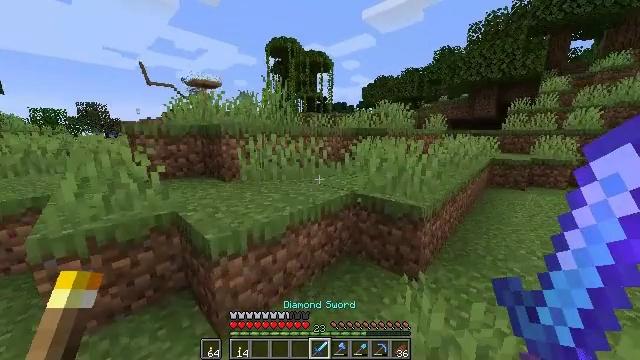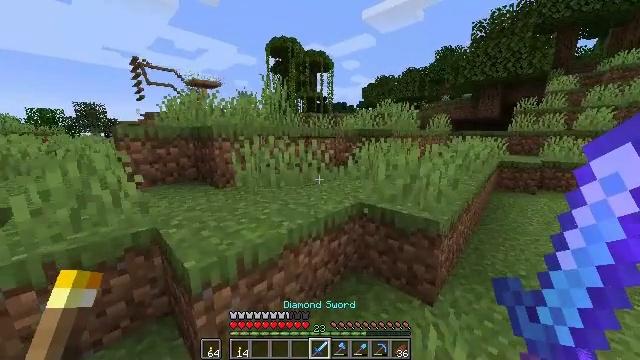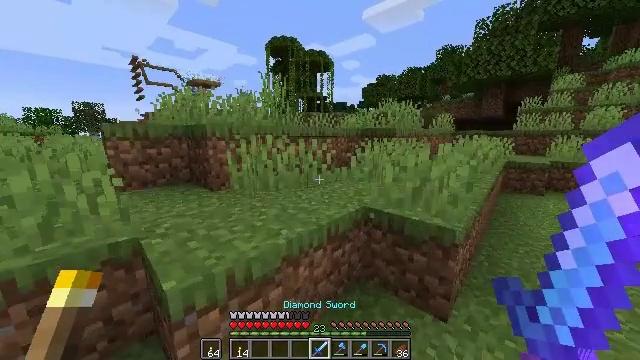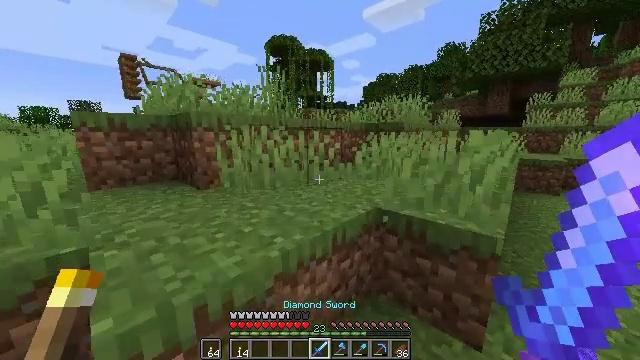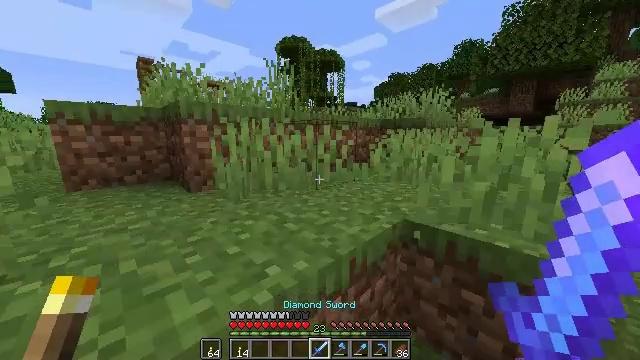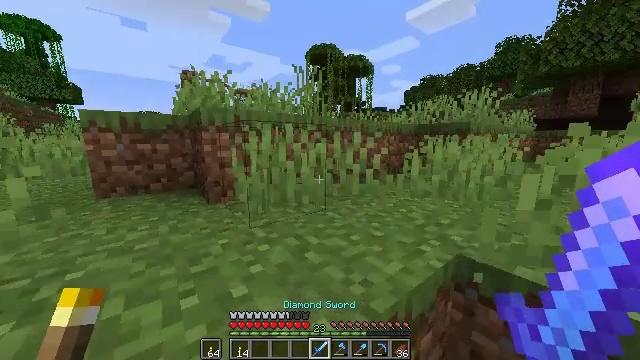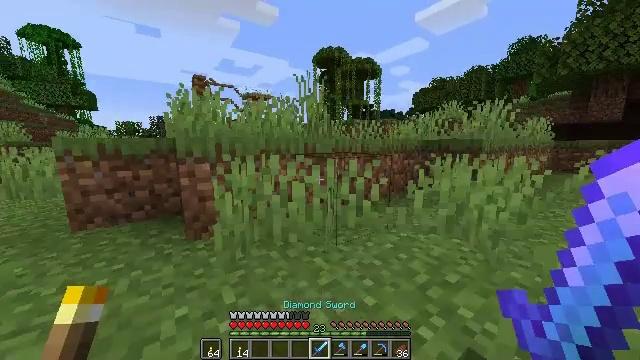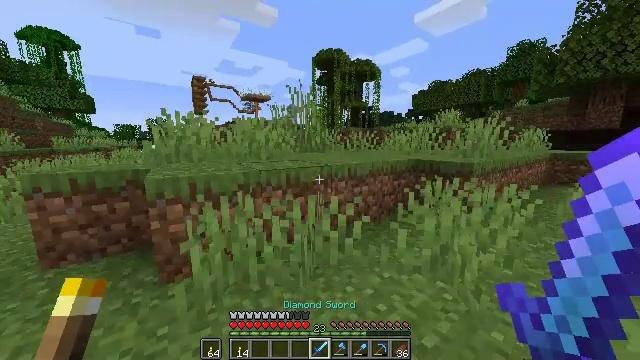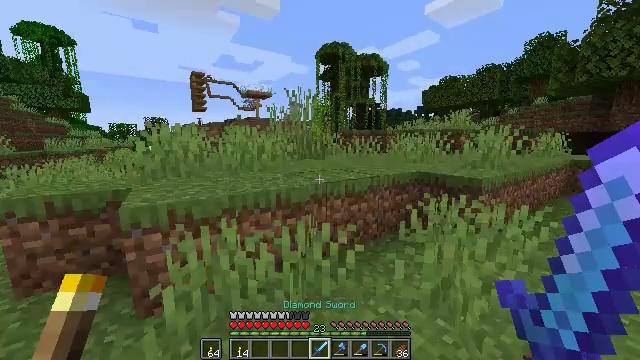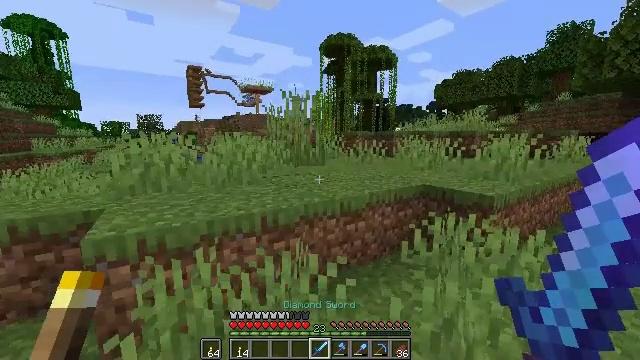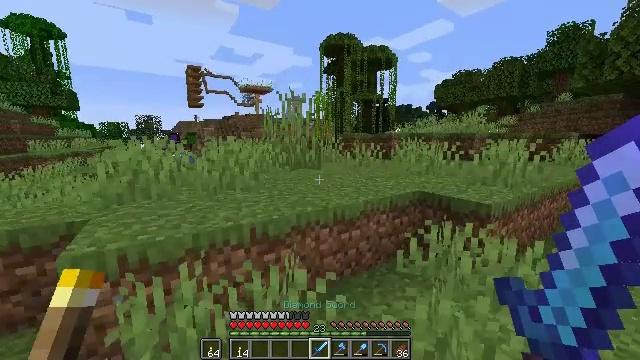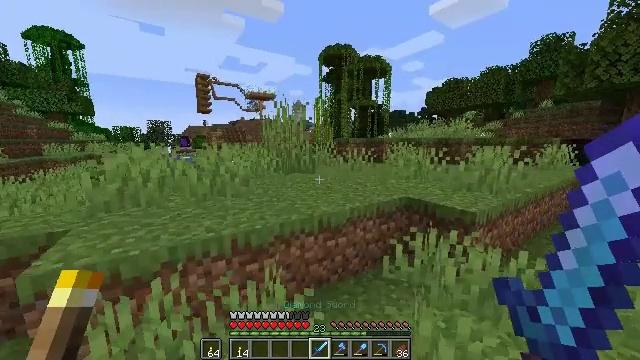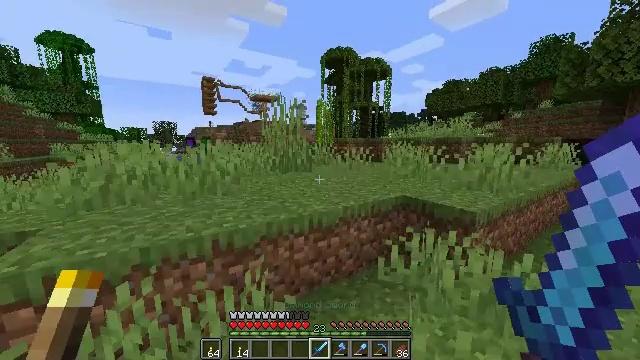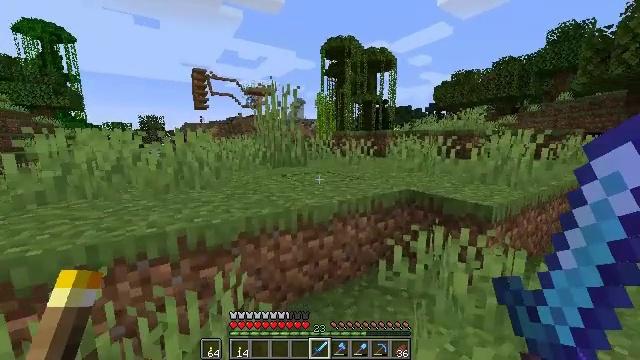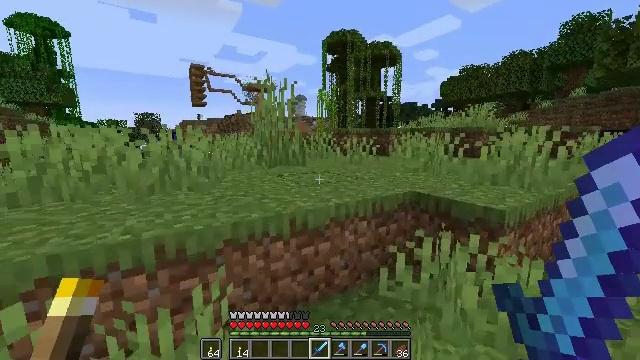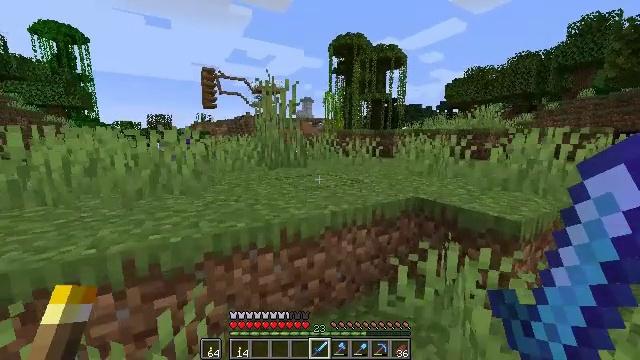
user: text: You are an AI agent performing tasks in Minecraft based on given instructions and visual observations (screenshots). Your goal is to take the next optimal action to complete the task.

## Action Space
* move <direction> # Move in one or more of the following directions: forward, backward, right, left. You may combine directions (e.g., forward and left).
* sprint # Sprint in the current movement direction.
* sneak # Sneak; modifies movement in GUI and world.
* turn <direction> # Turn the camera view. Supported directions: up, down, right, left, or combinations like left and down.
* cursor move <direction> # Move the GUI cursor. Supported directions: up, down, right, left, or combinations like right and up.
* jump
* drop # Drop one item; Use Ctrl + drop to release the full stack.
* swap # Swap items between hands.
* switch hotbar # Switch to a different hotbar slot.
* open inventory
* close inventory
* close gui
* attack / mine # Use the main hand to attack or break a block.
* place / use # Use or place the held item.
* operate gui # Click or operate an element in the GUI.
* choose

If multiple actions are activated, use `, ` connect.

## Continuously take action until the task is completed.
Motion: motion action
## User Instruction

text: Disassemble the jungle fence from a structure.
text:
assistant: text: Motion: move forward, jump
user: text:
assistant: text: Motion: move forward, sprint, jump
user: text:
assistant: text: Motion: move forward, sprint, jump
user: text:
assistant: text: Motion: move forward, sprint, turn left, jump
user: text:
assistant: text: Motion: move forward, turn left and up, jump
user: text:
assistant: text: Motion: move forward, turn left, jump
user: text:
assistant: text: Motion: move forward, jump
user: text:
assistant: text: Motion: move forward, sprint, turn left, jump
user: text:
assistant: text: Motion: move forward, sprint, turn left, jump
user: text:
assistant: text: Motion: move forward, sprint, jump
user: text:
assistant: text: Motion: move forward, jump
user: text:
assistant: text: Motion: move forward, jump
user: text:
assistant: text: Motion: move forward, jump
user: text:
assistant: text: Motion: move forward, sprint, jump
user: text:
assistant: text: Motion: move forward, sprint, turn left, jump
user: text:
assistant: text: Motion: move forward, sprint, turn left, jump
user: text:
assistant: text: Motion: move forward, turn left, jump
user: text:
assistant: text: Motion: move forward, turn left, jump
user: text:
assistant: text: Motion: move forward, turn left, jump
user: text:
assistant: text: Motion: move forward, jump
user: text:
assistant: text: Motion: move forward, jump
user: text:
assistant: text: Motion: move forward, sprint, jump
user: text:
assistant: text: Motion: move forward, sprint, jump
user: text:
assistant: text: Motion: move forward, sprint, jump
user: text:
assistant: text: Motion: move forward, sprint, jump
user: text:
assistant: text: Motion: move forward, jump
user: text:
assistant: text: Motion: move forward, jump
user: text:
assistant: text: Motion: move forward, jump
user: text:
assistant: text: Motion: move forward, sprint, jump
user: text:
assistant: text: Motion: move forward, sprint, jump